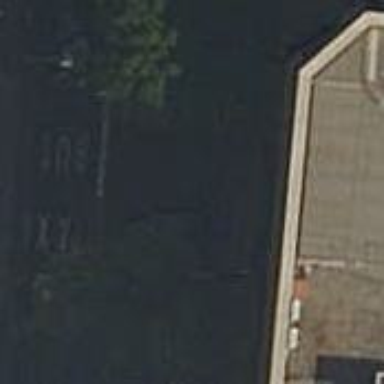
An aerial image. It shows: Motorcycle parking area.